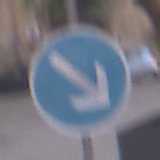
Verkehrszeichen: VorgeschriebeneVorbeifahrtRechts
Umgebung: Outdoor, Urban
Tageszeit: MorningAfternoon
Wetter: PartlyCloudy
Licht: Natural
Jahreszeit: NotSpecified
Kontrast: LowContrast